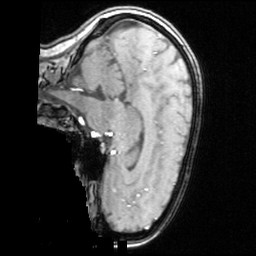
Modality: angio
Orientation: sagittal
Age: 28
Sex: female
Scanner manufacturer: siemens
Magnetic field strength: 3 T
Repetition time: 0.025 s
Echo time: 0.00334 s